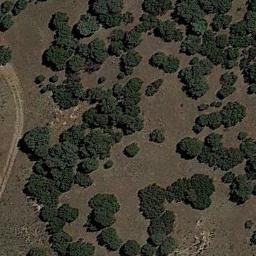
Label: chaparral